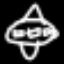
Label: airplane